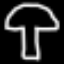
Label: mushroom